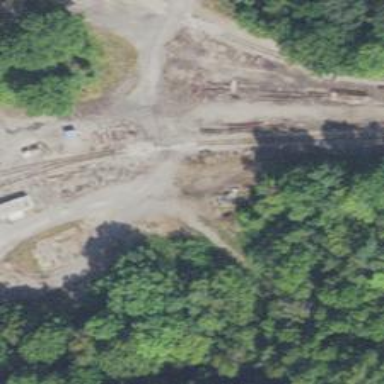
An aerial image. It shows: Rail spur service.